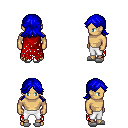
a pixel art fantasy rpg character, male body template, human, tanned skin, red tattered cape, white pants, blue loose hair, white slippers, four views (front, back, left, right), 2x2 character sprite sheet, small pixel art, hard edges, no anti-aliasing